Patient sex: M
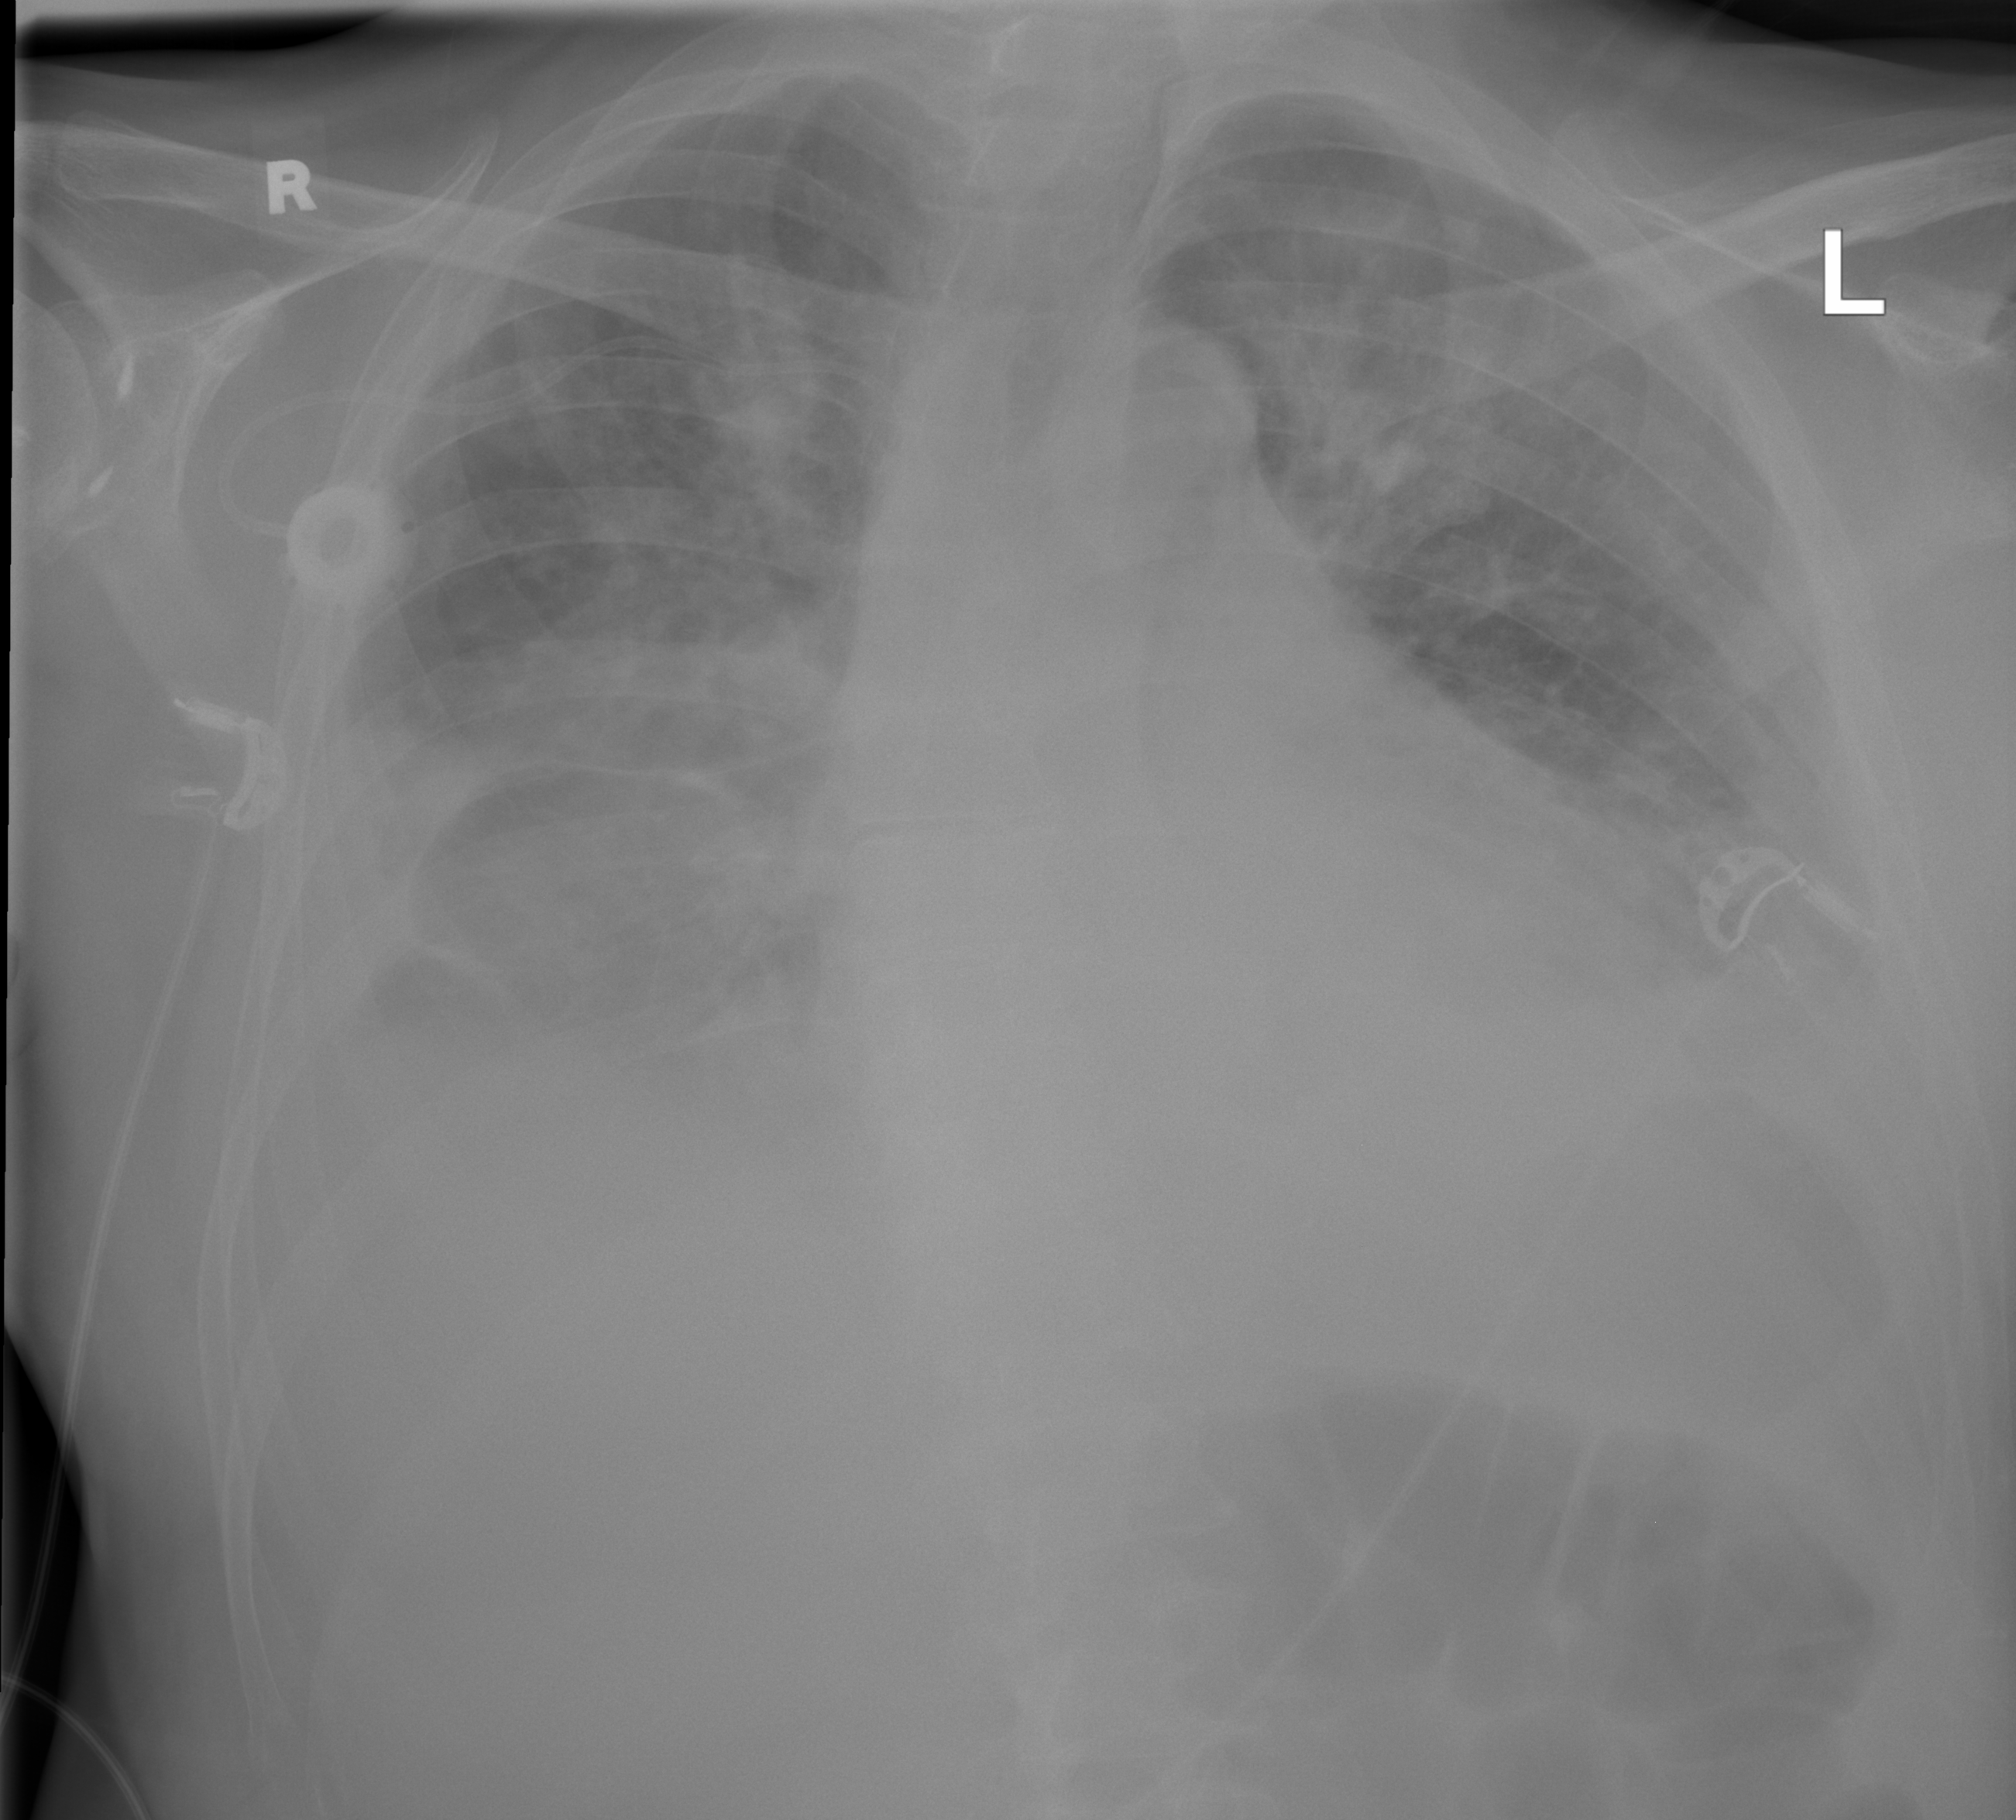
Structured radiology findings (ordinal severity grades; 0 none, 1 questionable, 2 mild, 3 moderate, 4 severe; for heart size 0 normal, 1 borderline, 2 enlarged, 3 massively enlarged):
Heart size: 2
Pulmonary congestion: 2
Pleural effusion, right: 3
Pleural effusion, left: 3
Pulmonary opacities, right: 3
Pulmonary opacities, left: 2
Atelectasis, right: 2
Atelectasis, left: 2